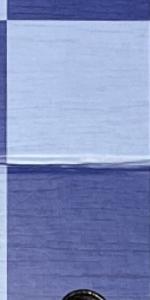
Label: Empty